Question: I am trying to use <URL>.
However, I find there is a problem with a clash of trying to use . I can not interfere with the Swipe JS 2 references so the swipe motion on touch devices will work.
What this means is that the data that should be displayed in a grid, just gets displayed in a vertical column.
When examining the inspector for the CSS that should set the display to the grid I see the following:

When you run the following, the swipe motion , but the data display in a grid (code on jsfiddle: <URL>:
'''
<html>
<head>
<title>Test Slide</title>
<script type='text/javascript' src='http://code.jquery.com/jquery-1.7.1.js'></script>
<link rel="stylesheet" type="text/css" href="http://code.jquery.com/mobile/1.0.1/jquery.mobile-1.0.1.min.css">
<script type='text/javascript' src="http://code.jquery.com/mobile/1.0.1/jquery.mobile-1.0.1.min.js"></script>
<script type='text/javascript' src="https://raw.github.com/bradbirdsall/Swipe/swipe2/swipe.js"></script>
<style type='text/css'>
/* Product CSS */
.product {
padding-top:10px;
padding-bottom:10px;
padding-left:24px;
padding-right:24px;
float:left;
}
/* Swipe 2 required styles */
.swipe {
overflow: hidden;
visibility: hidden;
}
.swipe-wrap {
overflow: hidden;
position: relative;
}
.swipe-wrap div {
float:left;
width:100%;
position: relative;
}
</style>
<script type='text/javascript'>
$('#home').live('pageshow',function(){
window.slider = new Swipe(document.getElementById('slider'));
});
</script>
</head>
<body>
<div data-role="page" id="home">
<div data-role="content">
<!-- Take out the FOLLOWING two lines to display grid correctly -->
<div id='slider' class='swipe'>
<div class='swipe-wrap'>
<!-- Take out the ABOVE two lines to display grid correctly -->
<div>
<div class="product"><img src="http://upload.wikimedia.org/wikipedia/commons/thumb/6/62/NCI_Visuals_Food_Hamburger.jpg/220px-NCI_Visuals_Food_Hamburger.jpg" /></div>
<div class="product"><img src="http://upload.wikimedia.org/wikipedia/commons/thumb/6/62/NCI_Visuals_Food_Hamburger.jpg/220px-NCI_Visuals_Food_Hamburger.jpg" /></div>
<div class="product"><img src="http://upload.wikimedia.org/wikipedia/commons/thumb/6/62/NCI_Visuals_Food_Hamburger.jpg/220px-NCI_Visuals_Food_Hamburger.jpg" /></div>
<div class="product"><img src="http://upload.wikimedia.org/wikipedia/commons/thumb/6/62/NCI_Visuals_Food_Hamburger.jpg/220px-NCI_Visuals_Food_Hamburger.jpg" /></div>
<div class="product"><img src="http://upload.wikimedia.org/wikipedia/commons/thumb/6/62/NCI_Visuals_Food_Hamburger.jpg/220px-NCI_Visuals_Food_Hamburger.jpg" /></div>
<div class="product"><img src="http://upload.wikimedia.org/wikipedia/commons/thumb/6/62/NCI_Visuals_Food_Hamburger.jpg/220px-NCI_Visuals_Food_Hamburger.jpg" /></div>
<div class="product"><img src="http://upload.wikimedia.org/wikipedia/commons/thumb/6/62/NCI_Visuals_Food_Hamburger.jpg/220px-NCI_Visuals_Food_Hamburger.jpg" /></div>
<div class="product"><img src="http://upload.wikimedia.org/wikipedia/commons/thumb/6/62/NCI_Visuals_Food_Hamburger.jpg/220px-NCI_Visuals_Food_Hamburger.jpg" /></div>
<div class="product"><img src="http://upload.wikimedia.org/wikipedia/commons/thumb/6/62/NCI_Visuals_Food_Hamburger.jpg/220px-NCI_Visuals_Food_Hamburger.jpg" /></div>
<div class="product"><img src="http://upload.wikimedia.org/wikipedia/commons/thumb/6/62/NCI_Visuals_Food_Hamburger.jpg/220px-NCI_Visuals_Food_Hamburger.jpg" /></div>
<div class="product"><img src="http://upload.wikimedia.org/wikipedia/commons/thumb/6/62/NCI_Visuals_Food_Hamburger.jpg/220px-NCI_Visuals_Food_Hamburger.jpg" /></div>
<div class="product"><img src="http://upload.wikimedia.org/wikipedia/commons/thumb/6/62/NCI_Visuals_Food_Hamburger.jpg/220px-NCI_Visuals_Food_Hamburger.jpg" /></div>
</div>
<div><span><h1>This is the next page</h1></span></div>
<!-- Take out the FOLLOWING two lines to display grid correctly -->
</div>
</div>
<!-- Take out the ABOVE two lines to display grid correctly -->
</div>
</div>
</body>
</html>
'''
When you run the following, the swipe motion , but the data display in a grid (code on jsfiddle: <URL>:
'''
<html>
<head>
<title>Test Slide</title>
<script type='text/javascript' src='http://code.jquery.com/jquery-1.7.1.js'></script>
<link rel="stylesheet" type="text/css" href="http://code.jquery.com/mobile/1.0.1/jquery.mobile-1.0.1.min.css">
<script type='text/javascript' src="http://code.jquery.com/mobile/1.0.1/jquery.mobile-1.0.1.min.js"></script>
<script type='text/javascript' src="https://raw.github.com/bradbirdsall/Swipe/swipe2/swipe.js"></script>
<style type='text/css'>
/* Product CSS */
.product {
padding-top:10px;
padding-bottom:10px;
padding-left:24px;
padding-right:24px;
float:left;
}
/* Swipe 2 required styles */
.swipe {
overflow: hidden;
visibility: hidden;
}
.swipe-wrap {
overflow: hidden;
position: relative;
}
.swipe-wrap div {
float:left;
width:100%;
position: relative;
}
</style>
<script type='text/javascript'>
$('#home').live('pageshow',function(){
window.slider = new Swipe(document.getElementById('slider'));
});
</script>
</head>
<body>
<div data-role="page" id="home">
<div data-role="content">
<div>
<div class="product"><img src="http://upload.wikimedia.org/wikipedia/commons/thumb/6/62/NCI_Visuals_Food_Hamburger.jpg/220px-NCI_Visuals_Food_Hamburger.jpg" /></div>
<div class="product"><img src="http://upload.wikimedia.org/wikipedia/commons/thumb/6/62/NCI_Visuals_Food_Hamburger.jpg/220px-NCI_Visuals_Food_Hamburger.jpg" /></div>
<div class="product"><img src="http://upload.wikimedia.org/wikipedia/commons/thumb/6/62/NCI_Visuals_Food_Hamburger.jpg/220px-NCI_Visuals_Food_Hamburger.jpg" /></div>
<div class="product"><img src="http://upload.wikimedia.org/wikipedia/commons/thumb/6/62/NCI_Visuals_Food_Hamburger.jpg/220px-NCI_Visuals_Food_Hamburger.jpg" /></div>
<div class="product"><img src="http://upload.wikimedia.org/wikipedia/commons/thumb/6/62/NCI_Visuals_Food_Hamburger.jpg/220px-NCI_Visuals_Food_Hamburger.jpg" /></div>
<div class="product"><img src="http://upload.wikimedia.org/wikipedia/commons/thumb/6/62/NCI_Visuals_Food_Hamburger.jpg/220px-NCI_Visuals_Food_Hamburger.jpg" /></div>
<div class="product"><img src="http://upload.wikimedia.org/wikipedia/commons/thumb/6/62/NCI_Visuals_Food_Hamburger.jpg/220px-NCI_Visuals_Food_Hamburger.jpg" /></div>
<div class="product"><img src="http://upload.wikimedia.org/wikipedia/commons/thumb/6/62/NCI_Visuals_Food_Hamburger.jpg/220px-NCI_Visuals_Food_Hamburger.jpg" /></div>
<div class="product"><img src="http://upload.wikimedia.org/wikipedia/commons/thumb/6/62/NCI_Visuals_Food_Hamburger.jpg/220px-NCI_Visuals_Food_Hamburger.jpg" /></div>
<div class="product"><img src="http://upload.wikimedia.org/wikipedia/commons/thumb/6/62/NCI_Visuals_Food_Hamburger.jpg/220px-NCI_Visuals_Food_Hamburger.jpg" /></div>
<div class="product"><img src="http://upload.wikimedia.org/wikipedia/commons/thumb/6/62/NCI_Visuals_Food_Hamburger.jpg/220px-NCI_Visuals_Food_Hamburger.jpg" /></div>
<div class="product"><img src="http://upload.wikimedia.org/wikipedia/commons/thumb/6/62/NCI_Visuals_Food_Hamburger.jpg/220px-NCI_Visuals_Food_Hamburger.jpg" /></div>
</div>
<div><span><h1>This is the next page</h1></span></div>
</div>
</div>
</body>
</html>
'''
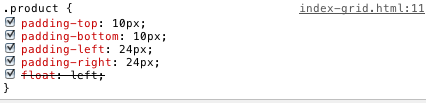
Answer: Change your .product styles to add in a width: auto !important; line like this:
<URL>
'''
.product {
padding-top:10px;
padding-bottom:10px;
padding-left:24px;
padding-right:24px;
float:left;
width: auto !important;
}
'''
The div that contains each image is getting it's width set to 100% by the .swipe-wrap div set of style rules so there is no room for two products next to each other in the grid layout.
I can't work out how to change the window sizes on jsFiddle on my phone so I haven't managed to test it (there isn't enough room for two columns on the page as I look at it), but the above is the reason for the products appearing in a column so you should be able to work out a solution from there if this one doesn't work.